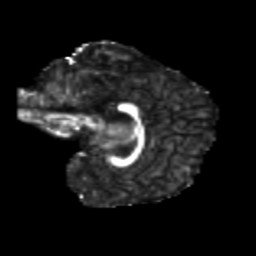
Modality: FA
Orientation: sagittal
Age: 10
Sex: male
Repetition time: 9.512 s
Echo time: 0.089 s